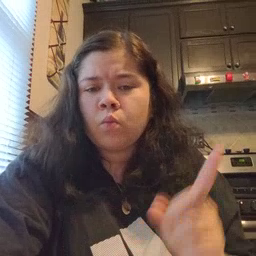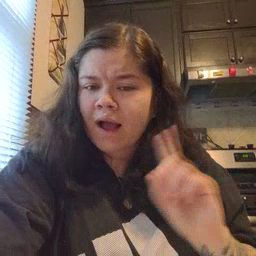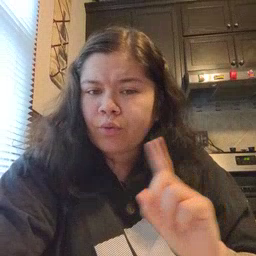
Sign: where